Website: home-depot
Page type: billing-address
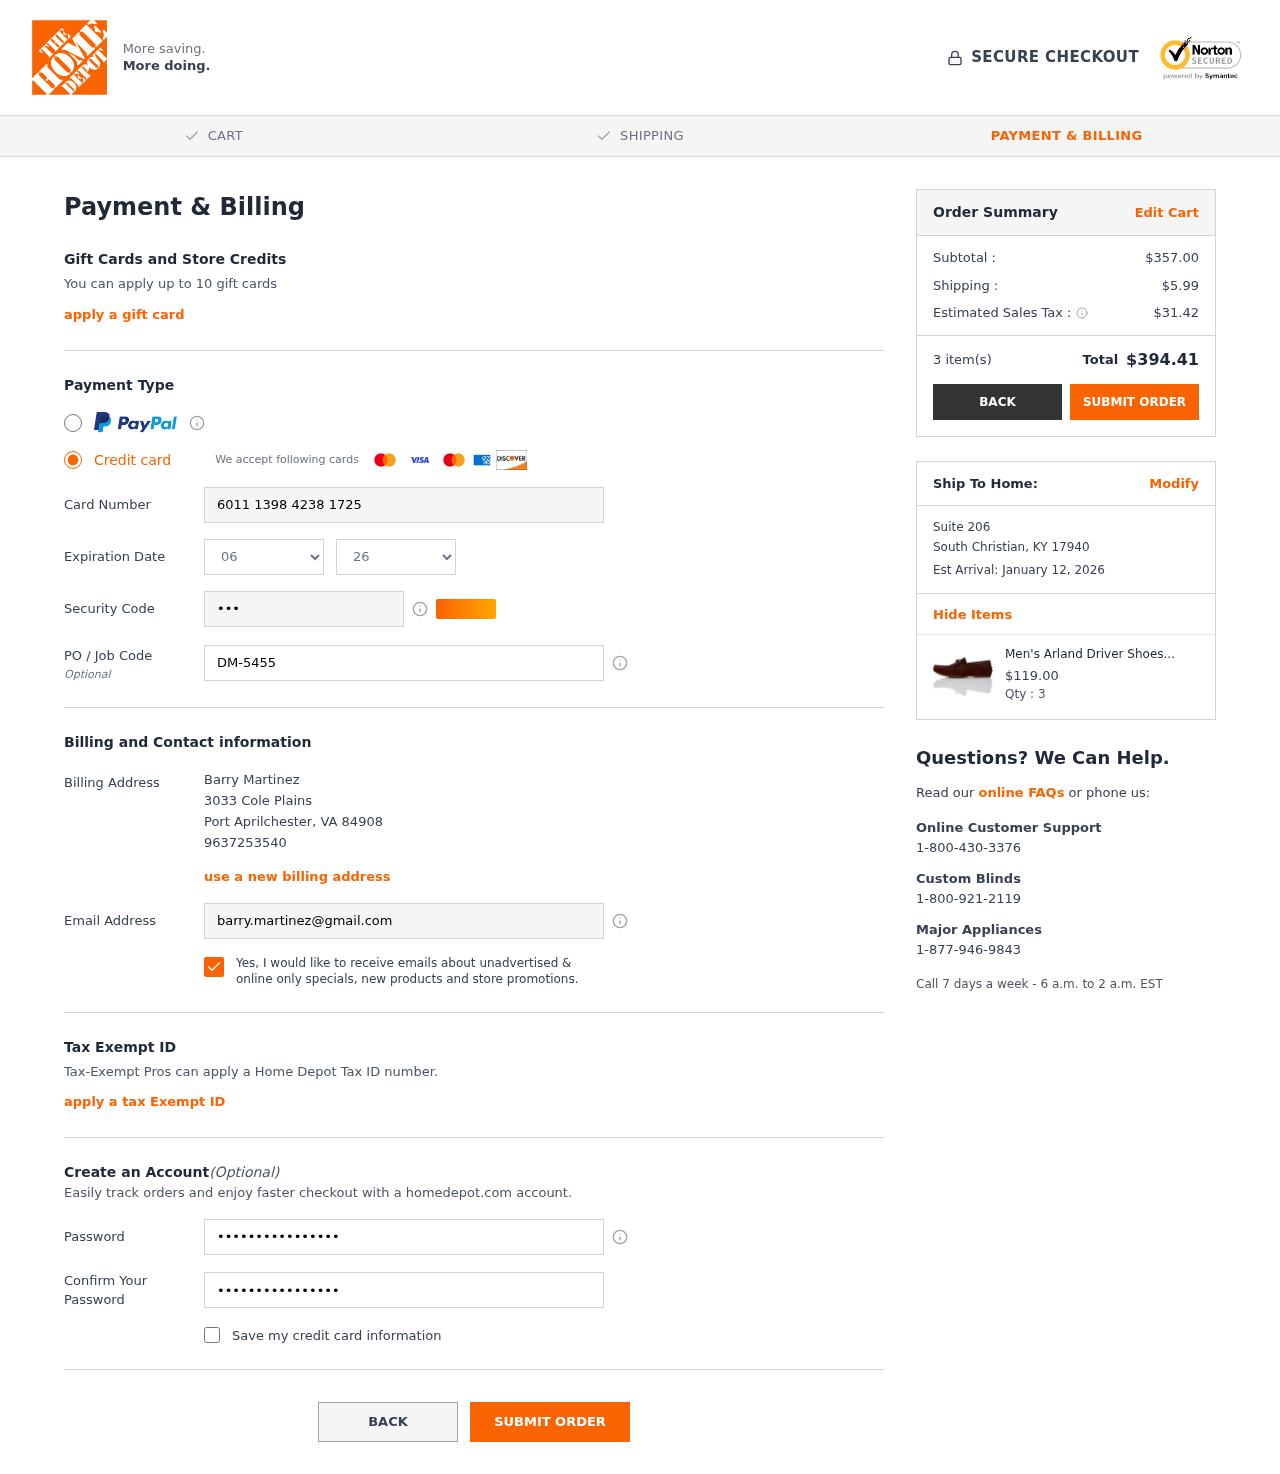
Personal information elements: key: PII_CARD_CVV
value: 995
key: PII_CARD_EXPIRY_MONTH
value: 06
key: PII_CARD_EXPIRY_YEAR
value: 26
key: PII_CARD_NUMBER
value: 6011 1398 4238 1725
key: PII_CITY
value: Port Aprilchester
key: PII_CITY2
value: South Christian
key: PII_EMAIL
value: barry.martinez@gmail.com
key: PII_FULLNAME
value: Barry Martinez
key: PII_JOB_CODE
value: DM-5455
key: PII_PHONE
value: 9637253540
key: PII_POSTCODE
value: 84908
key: PII_POSTCODE2
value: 17940
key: PII_STATE_ABBR
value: VA
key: PII_STATE_ABBR2
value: KY
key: PII_STREET
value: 3033 Cole Plains
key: PII_STREET2
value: Suite 206
Product elements: key: PRODUCT1_NAME
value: Men's Arland Driver Shoes, Red (Burgundy Burgundy), 43 EU
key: PRODUCT1_PRICE
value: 119
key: PRODUCT1_QUANTITY
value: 3
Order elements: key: ORDER_SUBTOTAL
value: $357.00
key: ORDER_SHIPPING_COST
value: $5.99
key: ORDER_TAX
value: $31.42
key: ORDER_NUM_ITEMS
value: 3 item(s)
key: ORDER_TOTAL
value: $394.41
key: ORDER_DELIVERY_DATE
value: Est Arrival: January 12, 2026